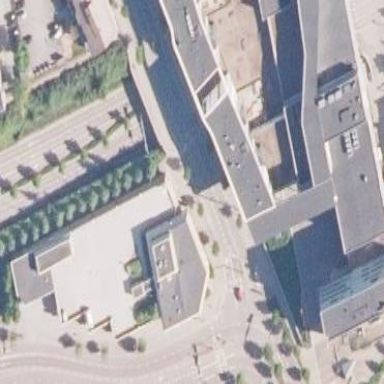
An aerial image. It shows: Building.